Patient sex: F
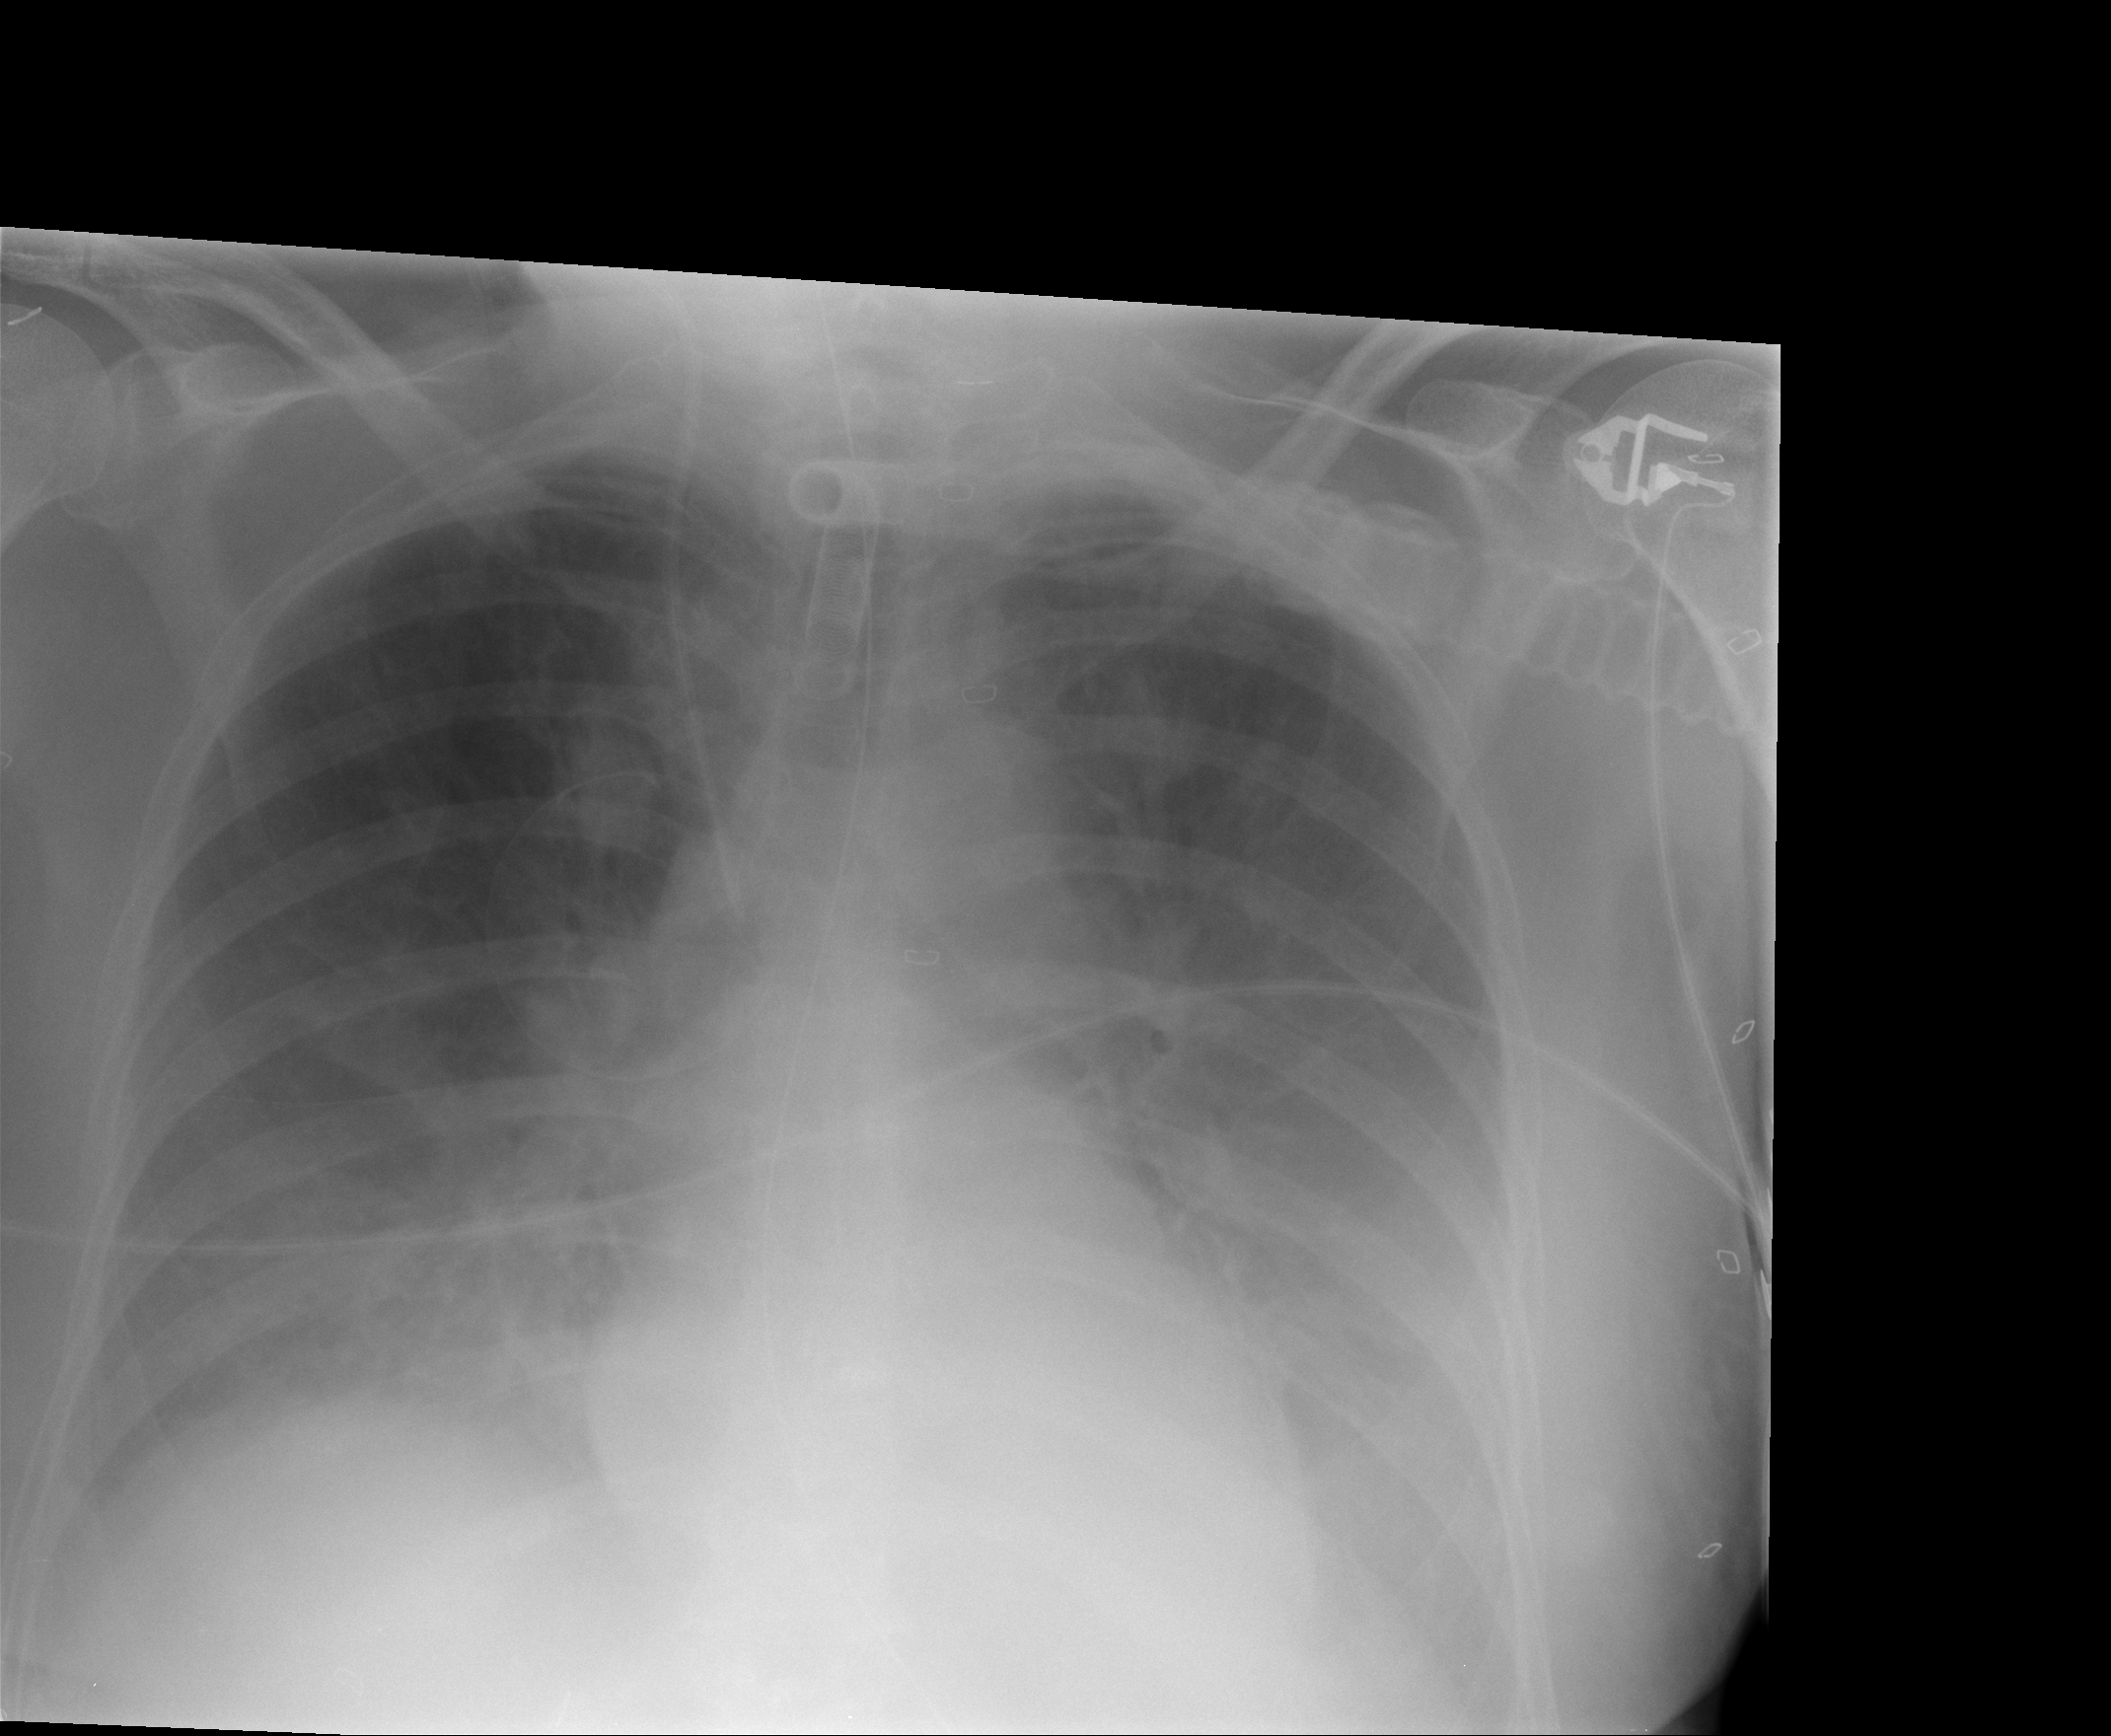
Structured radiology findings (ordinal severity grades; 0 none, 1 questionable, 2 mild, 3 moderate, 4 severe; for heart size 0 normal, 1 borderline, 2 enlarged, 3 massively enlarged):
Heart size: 0
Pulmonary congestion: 2
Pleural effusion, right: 2
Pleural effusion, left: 2
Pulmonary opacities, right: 0
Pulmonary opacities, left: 0
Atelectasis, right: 0
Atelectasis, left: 0